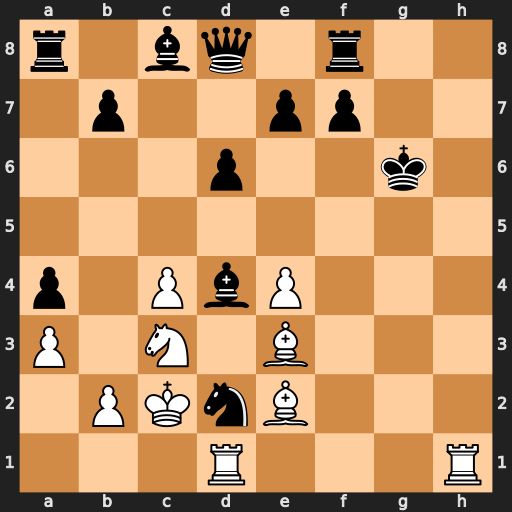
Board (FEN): r1bq1r2/1p2pp2/3p2k1/8/p1PbP3/P1N1B3/1PKnB3/3R3R
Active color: w
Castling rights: -
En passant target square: -
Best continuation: Rh6+ Kg7 Rg1+ Bg4 Rxg4#